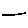
Label: line